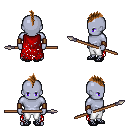
a pixel art fantasy rpg character, male body template, dark elf, purple skin, red tattered cape, white pants, brown mohawk hairstyle, leather bracers, ghillies, spear, four views (front, back, left, right), 2x2 character sprite sheet, small pixel art, hard edges, no anti-aliasing